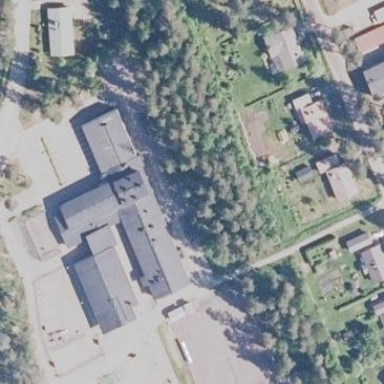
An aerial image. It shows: School building.